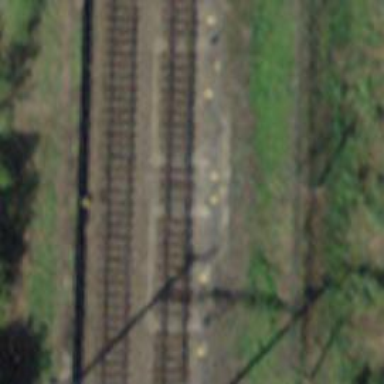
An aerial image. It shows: Railway switch.